Question: Normally rotational data from the gyroscope y axis is updated with respect to vertical orientation of the phone. But if this orientation slightly changes as shown in the diagram, is there any method that i could take the component of y rotation to vertical axis(Vertical orientation position of the phone), ( This is possible for linear components by using Cosine angles sine angles) But what about rotation? Anyway i can we do this?

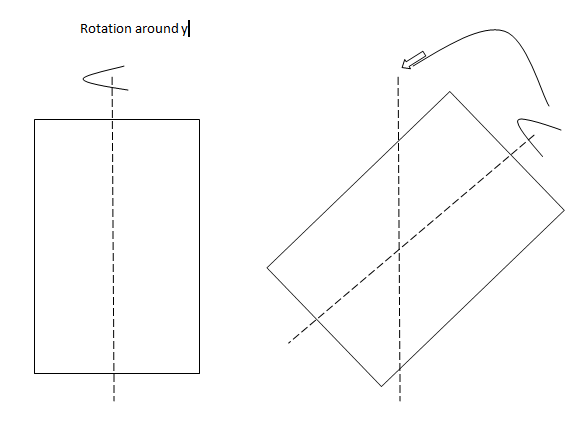
Answer: To my experience, gyroscope's values are mobile, meaning that the axis are updated as rotations intervene (that's true for Android, no reason not to be for iOS).
If you want to keep an eye on your 3 axis directions, you'll have to keep updated a rotation matrix :
<URL>
<URL>